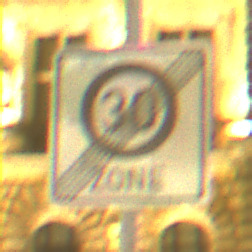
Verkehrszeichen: EndeZone30
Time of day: Night
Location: Outdoor (Urban)
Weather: Overcast
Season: NotSpecified
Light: Artificial